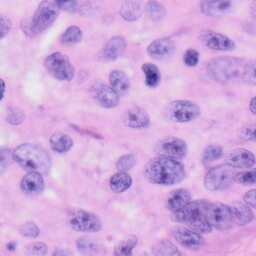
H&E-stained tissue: Skin